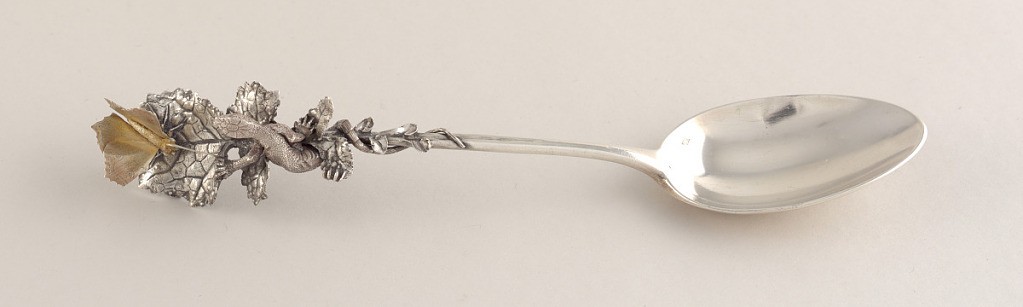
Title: Dessert Spoon with Lizard and Moth
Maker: Charles Victor Gibert, French
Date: ca. 1890
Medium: gold plated, silver
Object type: spoon
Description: Oval bowl with plain narrow stem. Stem continues to form lyrate leaf handle, with terminal turning downwards. Lizard applied crawling on leaf and twisting around stem and base of leaf with tail curling around stem towards bowl. Gold-plated moth perched on very end of leaf terminal, with missing antenna.